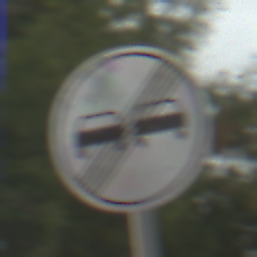
Verkehrszeichen: EndeUeberholverbot
Umgebung: Outdoor, Suburban
Tageszeit: MorningAfternoon
Wetter: PartlyCloudy
Licht: Natural
Jahreszeit: NotSpecified
Kontrast: LowContrast